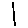
Label: line